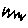
Label: zigzag